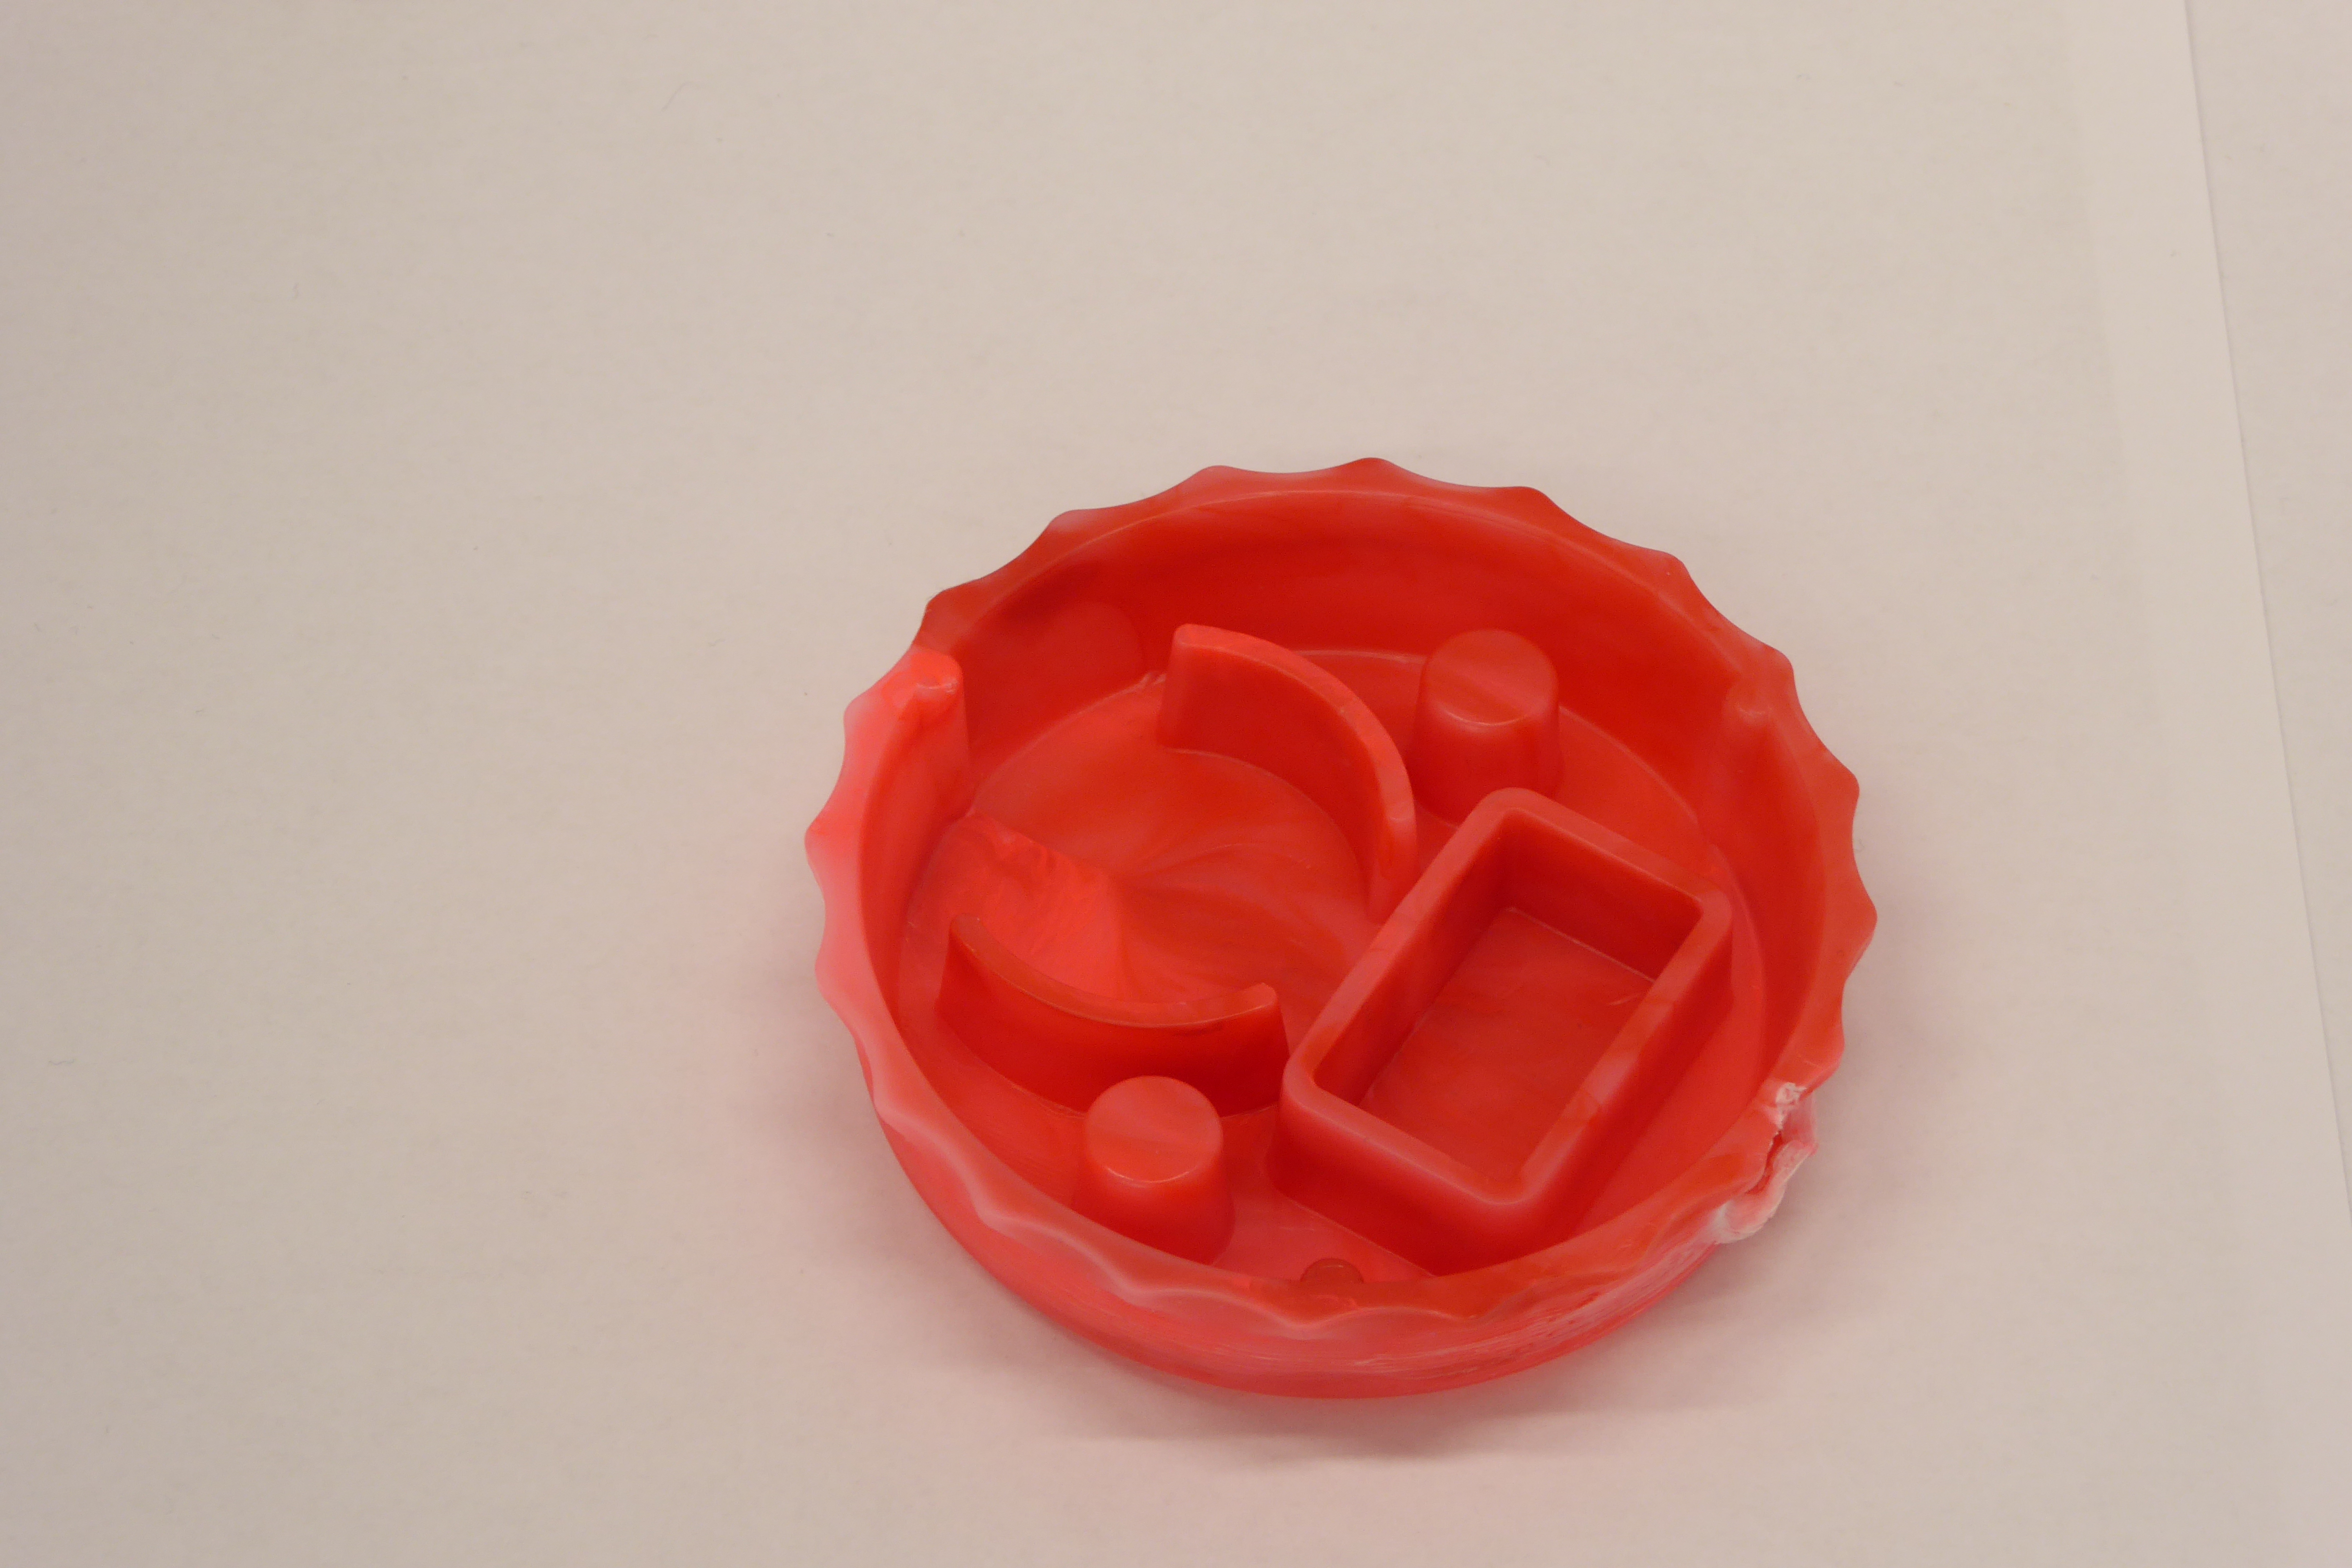
Label: Bottle Opener - Cover